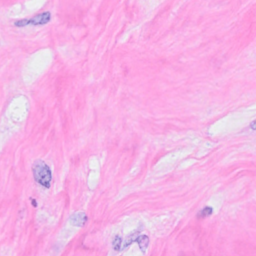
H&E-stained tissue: Breast